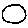
Label: circle